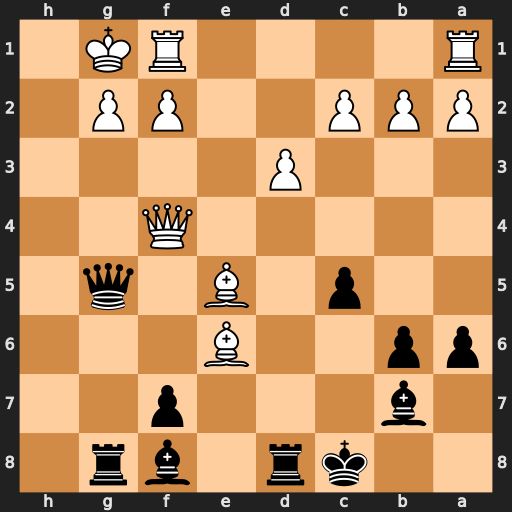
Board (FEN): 2kr1br1/1b3p2/pp2B3/2p1B1q1/5Q2/3P4/PPP2PP1/R4RK1
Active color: b
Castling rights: -
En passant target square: -
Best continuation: fxe6 Qxg5 Rxg5